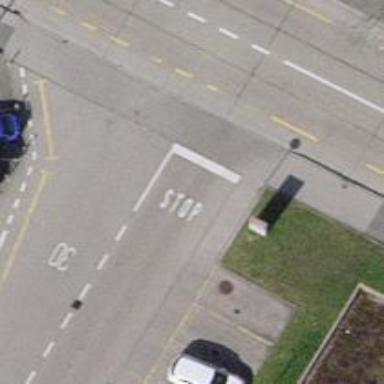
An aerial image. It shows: Road with sidewalk available for pedestrians.